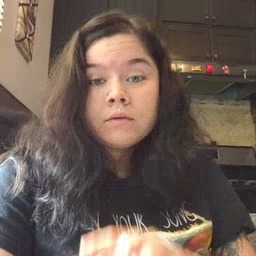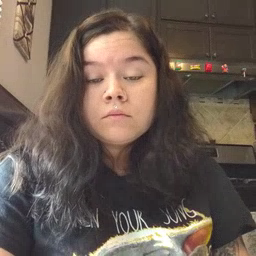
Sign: bird